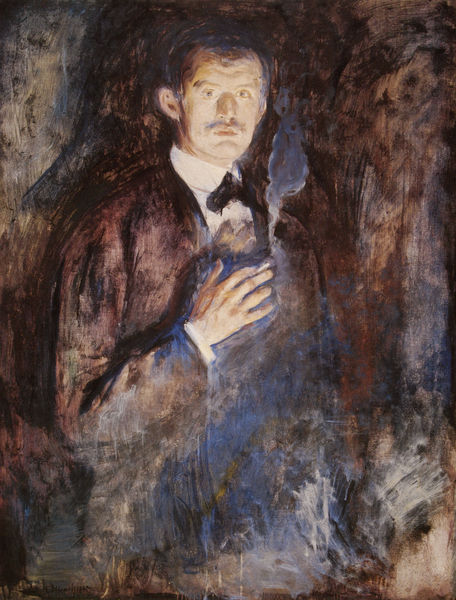
Titel: Selbstbildnis mit Zigarette
Künstler: Edvard Munch
Standort: Oslo
Institution: Nasjonalgalleriet
Schlagwörter: blau, dunkel, gemälde, hand, mann, schatten, weiß, aquarell, impressionismus, ocker, braun, brust, finger, grau, hell, hintergrund, licht, nase, ohr, schwarz, ölbild, blick, beige, malerei, schleife, anzug, hemd, jacke, schnurrbart, wand, augen, gesicht, kragen, stehen, bildnis, herr, portrait, porträt, öl, pastos, rauch, mantel, stehend, ohren, haltung, lila, violett, ausdruck, angst, schnäuzer, schnurbart, detail, rauchen, zigarre, pupillen, maler, fliege, hemdkragen, selbstporträt, umriss, unscharf, fliessend, corinth, maske, übergang, munch, inkarant, vatermörder, stirnfalte, schemenhaft, unvollendet, selbstportrait, beleuchtet, runzeln, verwischt, rauchend, zigarette, raucher, bleich, binder, fragend, bläßlich, grell, edward munch, fokus, entsetzt, chatten, cigarette, verschreckt, dorian grey, koninth, zugarette